Field crop: maize
Growth stage: 1
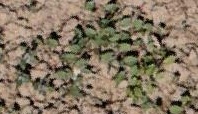
Species: convolvulus